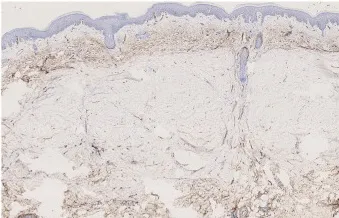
(B) Immunohistochemical staining showed loss of CD34+ dermal dendritic cells in dermis (CD34+ staining, original magnification x 40).
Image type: pathology (immunostaining)